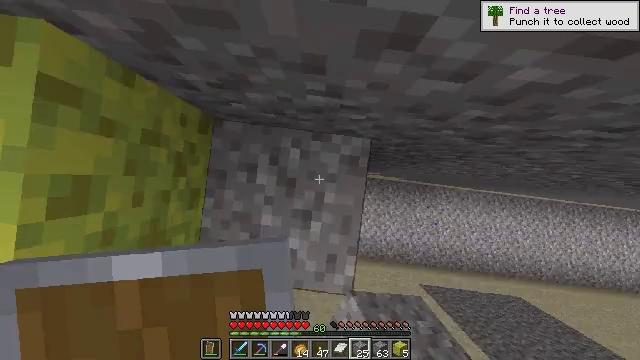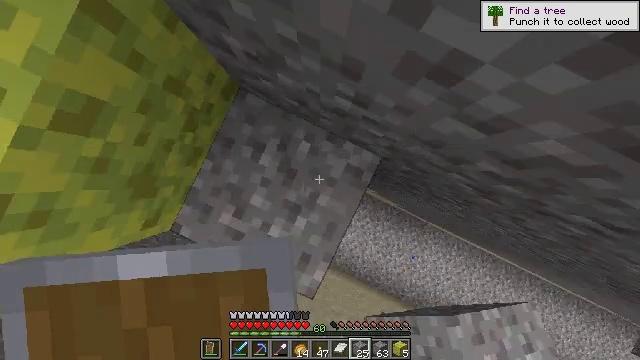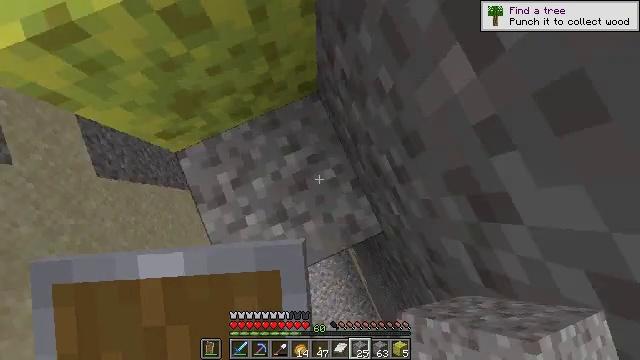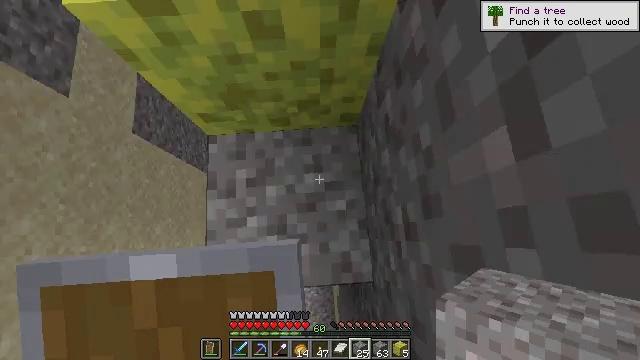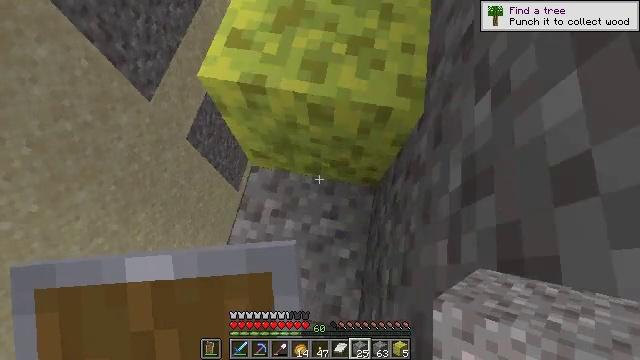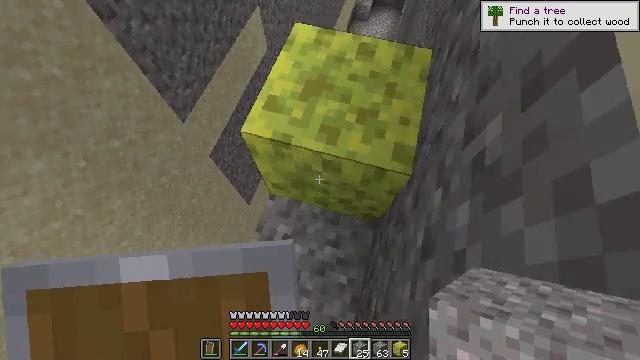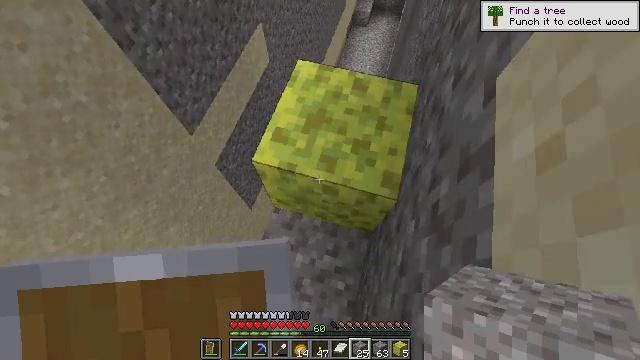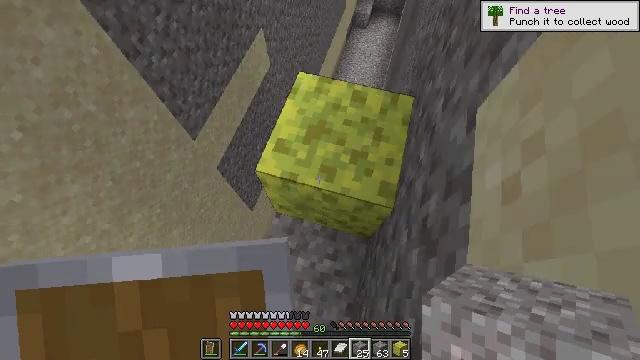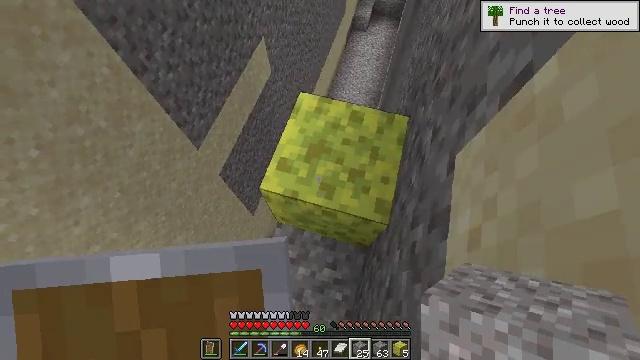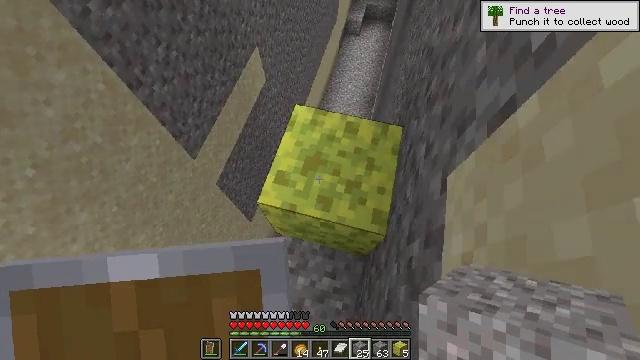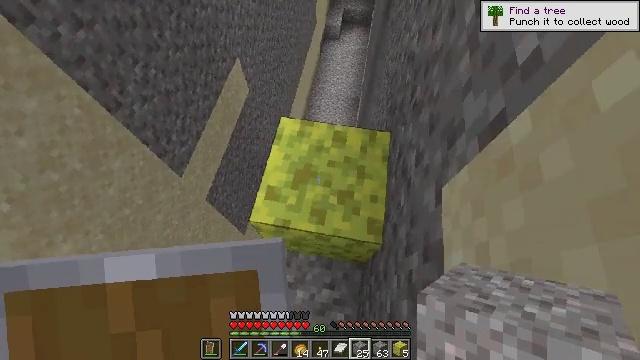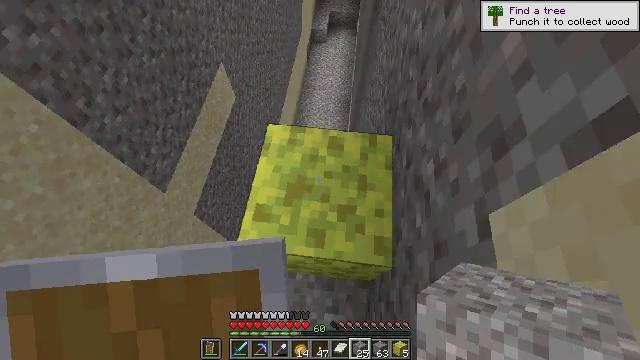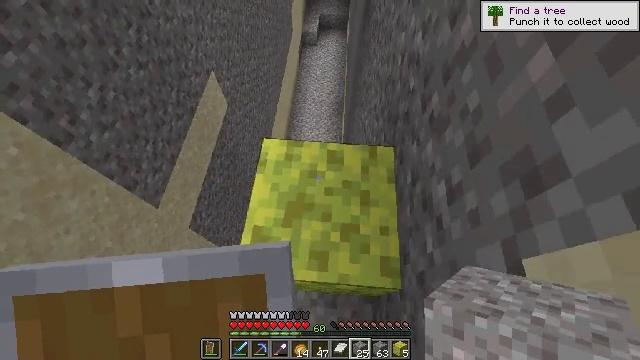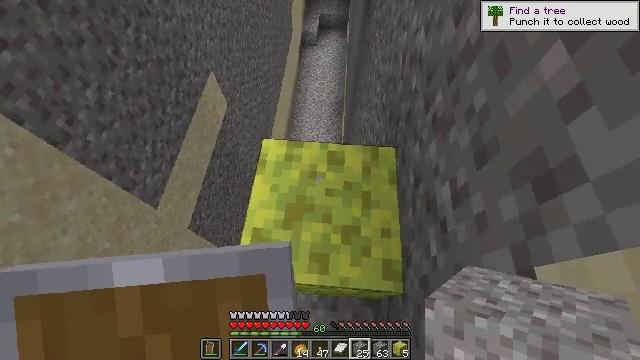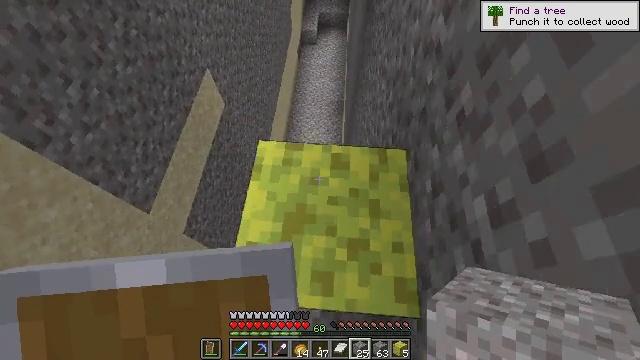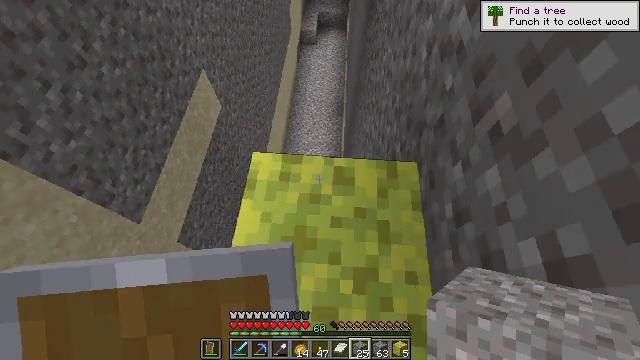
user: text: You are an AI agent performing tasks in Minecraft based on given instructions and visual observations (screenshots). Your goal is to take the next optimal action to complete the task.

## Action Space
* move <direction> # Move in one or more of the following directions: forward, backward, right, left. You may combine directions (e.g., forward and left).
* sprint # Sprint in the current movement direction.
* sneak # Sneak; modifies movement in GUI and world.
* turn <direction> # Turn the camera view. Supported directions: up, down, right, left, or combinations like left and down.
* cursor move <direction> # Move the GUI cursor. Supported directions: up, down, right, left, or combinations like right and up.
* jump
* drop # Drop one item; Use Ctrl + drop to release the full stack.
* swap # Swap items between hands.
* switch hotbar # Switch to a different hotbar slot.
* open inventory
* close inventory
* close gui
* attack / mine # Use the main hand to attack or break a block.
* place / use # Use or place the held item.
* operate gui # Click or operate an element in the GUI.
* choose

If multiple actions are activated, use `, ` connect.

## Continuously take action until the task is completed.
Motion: motion action
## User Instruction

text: Acquire a wet sponge from an ocean monument.
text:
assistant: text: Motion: turn left
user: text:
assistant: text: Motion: turn left and up
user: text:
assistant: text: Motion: turn left and up
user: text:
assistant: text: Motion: turn left and up, jump
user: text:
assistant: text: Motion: move forward, turn left and up, jump
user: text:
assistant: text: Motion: move forward, jump
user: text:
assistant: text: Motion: move forward, jump
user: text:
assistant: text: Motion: move forward
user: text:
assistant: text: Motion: move forward, turn right
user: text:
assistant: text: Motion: move forward, turn right
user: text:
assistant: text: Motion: move forward, turn right
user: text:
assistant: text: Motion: move forward, sneak, turn right
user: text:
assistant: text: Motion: move forward, sneak
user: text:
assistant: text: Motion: move forward, sneak
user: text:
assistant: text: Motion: move forward, sneak
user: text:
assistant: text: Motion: move forward, sneak
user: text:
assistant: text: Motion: move forward, sneak
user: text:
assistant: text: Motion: move forward, sneak, turn up
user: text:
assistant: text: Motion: move forward, sneak, turn right and up
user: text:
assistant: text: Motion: move forward, sneak, turn up
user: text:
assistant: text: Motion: move forward, sneak, turn up
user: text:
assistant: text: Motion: move forward, sneak, turn up
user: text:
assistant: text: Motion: move forward, sneak, turn up
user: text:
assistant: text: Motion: move forward, sneak, turn up
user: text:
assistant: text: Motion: move forward, sneak, turn up
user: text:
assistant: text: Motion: move forward, sneak, turn up
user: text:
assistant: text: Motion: move forward, sneak
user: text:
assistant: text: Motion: move forward, sneak
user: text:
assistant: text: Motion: move forward, sneak
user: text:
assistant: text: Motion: move forward, sneak